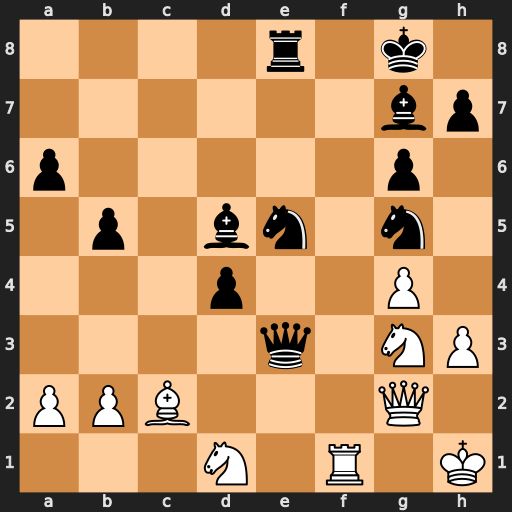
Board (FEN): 4r1k1/6bp/p5p1/1p1bn1n1/3p2P1/4q1NP/PPB3Q1/3N1R1K
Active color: w
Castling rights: -
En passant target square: -
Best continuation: Qxd5+ Kh8 Nxe3